Field crop: maize
Growth stage: 2
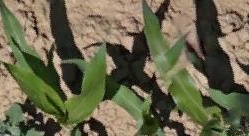
Species: maize